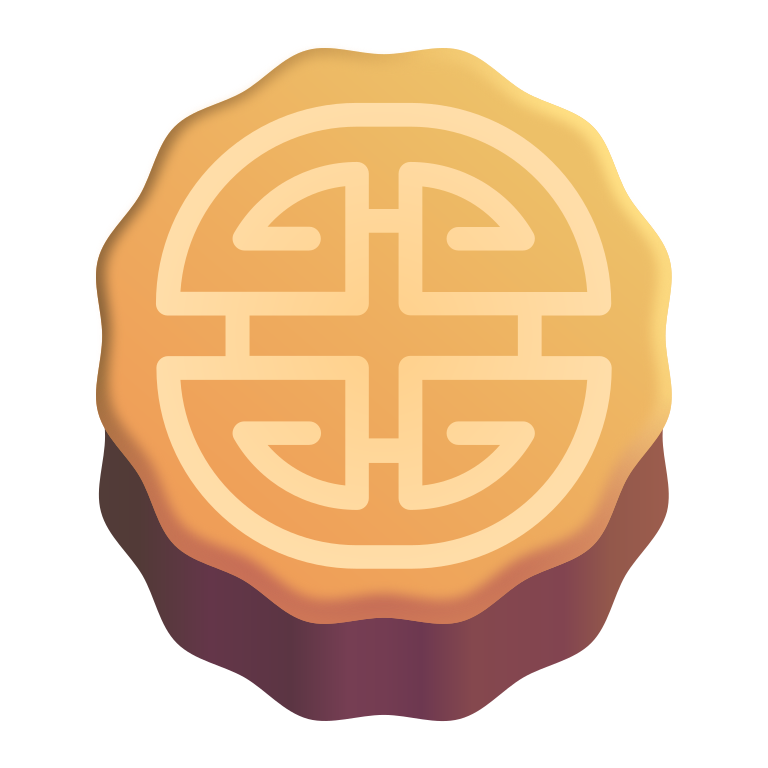
moon cake color